Многопредельный амперметр высокой точности содержит для каждого предела измерений отдельный шунт. Амперметр включают в цепь на пределе $10~мА$, и он показывает силу тока $I_1=2.95~мА$, когда его переключили на предел $3~мА$, он показал $I_2=2.90~мА$.
Какова была сила тока в цепи до подключения амперметра?
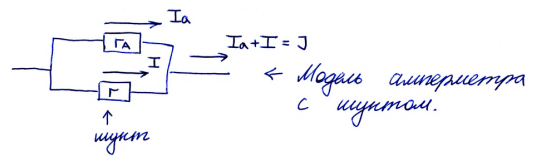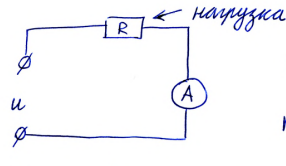
Решение: $$I_Аr_А=I r \Rightarrow I=\frac{I_Аr_А}{r} \\J=I_А+I=I_А\left(\frac{r_А}{r}+1\right)=\frac{r_А+r}{r} \cdot I_А .$$Через амперметр течет ток $I_А$. Когда в цепи течет ток $J$, ток через амперметр равен $I_А=J\cdot\frac{r}{r_А+r}$.$r\ll r_А$. Шунт нужен для того, чтобы при достаточно большом токе $J$ ток через амперметр не очень большой, потому что $\frac{r}{r_А+r}\ll1.$$J_{пред}=I_{А~пред}\frac{r_А+r}{r}$ — предельный ток в цепи, который может измерить амперметр.$$I_{1~пр}=10~мА=I_{А~пр}\frac{r_А+r_1}{r_1} \\I_{2~пр}=3~мА=I_{А~пр}\frac{r_А+r_2}{r_2}$$  $$r_{А_1}=\frac{r_Аr_1}{r_А+r_1} \\r_{А_2}=\frac{r_Аr_2}{r_А+r_2}$$$$I_1=\frac{U}{R+r_{А_1}}; I_2=\frac{U}{R+r_{А_2}} $$Ток в цепи до подключения амперметра $\frac{U}{R}=I_0.$$$I_1=\frac{I_0}{1+\frac{r_{A_1}}{R}} = \frac{I_0}{1+\frac{r_{A}{I_{А~пр}}}{R I_{1~пр}}}=\frac{I_0}{1+\kappa \cdot \frac{1}{I_{1 ~пр}}},$$где $\kappa=\frac{r_АI_{А~пр}}{R}$. Аналогично $I_2=\frac{I_0}{1+\frac{\kappa}{I_{2~пр}}}.$ Итак, $$\left\{\begin{array} { l } { I _ { 1 } + \frac {\chi} { I_{1~пр} } = I _ { 0 } } \\{ I _ { 2 } + \frac { \chi } {I_{2~пр} } = I _ { 0 } }\end{array} \Leftrightarrow \left\{\begin{array}{l}I_1 I_{1~пр}+\kappa=I_0 I_{1~пр} \\I_2 I_{2~пр}+\kappa=I_0I_{2~пр}\end{array}\right.\right. \\I_0=\frac{I_1 I_{1~пр}-I_2 I_{2~пр}}{I_{1~пр}-I_{2~пр}}=2.97~мА.$$
Ответ: $$2.97~мА$$
Темы:
T, Электричество, Всероссийские, Неидеальный элемент, Амперметр